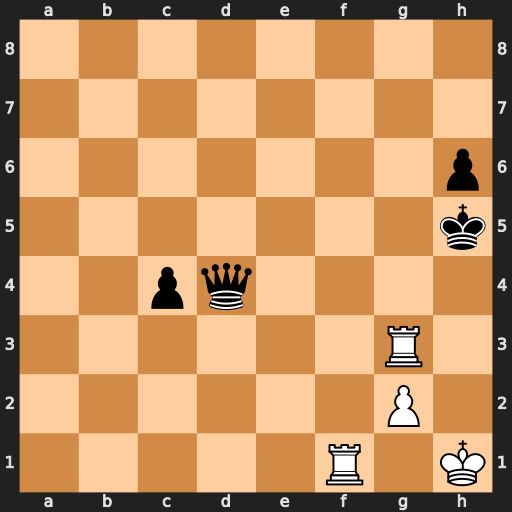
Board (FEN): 8/8/7p/7k/2pq4/6R1/6P1/5R1K
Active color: w
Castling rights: -
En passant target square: -
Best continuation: Rf5+ Kh4 Rg8 Qd1+ Kh2